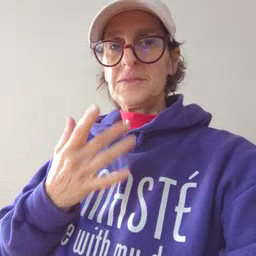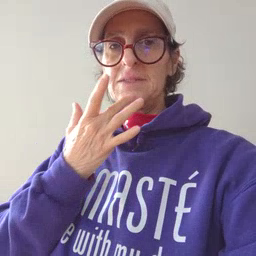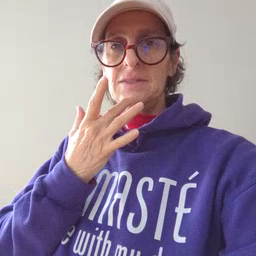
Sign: taste